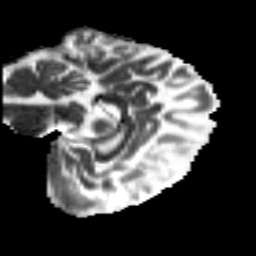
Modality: MD
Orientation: sagittal
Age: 24
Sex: male
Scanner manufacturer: siemens
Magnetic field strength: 3 T
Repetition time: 8.8 s
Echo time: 0.085 s